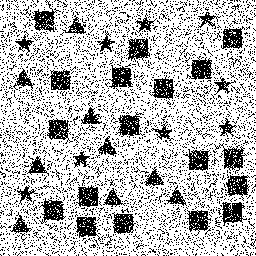
Squares: 18
Triangles: 9
Stars: 9
Total shapes: 36